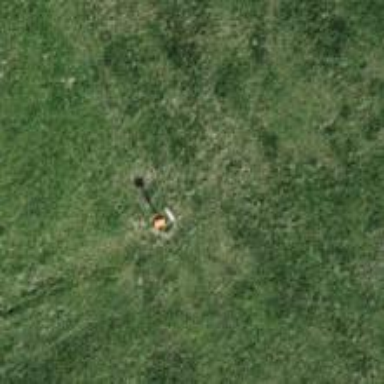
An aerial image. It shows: Pole with roof-covered pipeline marker.